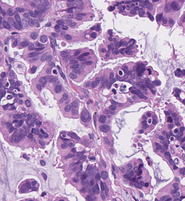
Tumor epithelial tissue: yes
Tumor-associated stroma tissue: no
Normal tissue: no